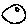
Label: moon